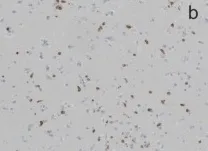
Histopathological analyses of brain biopsy. (B) Diffuse infiltration by T cells (CD3-positive).
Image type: pathology (immunostaining)